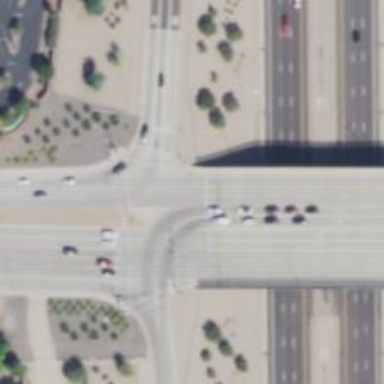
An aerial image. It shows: Secondary road crossing bridge.